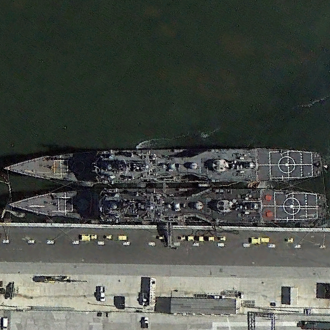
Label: cruiser